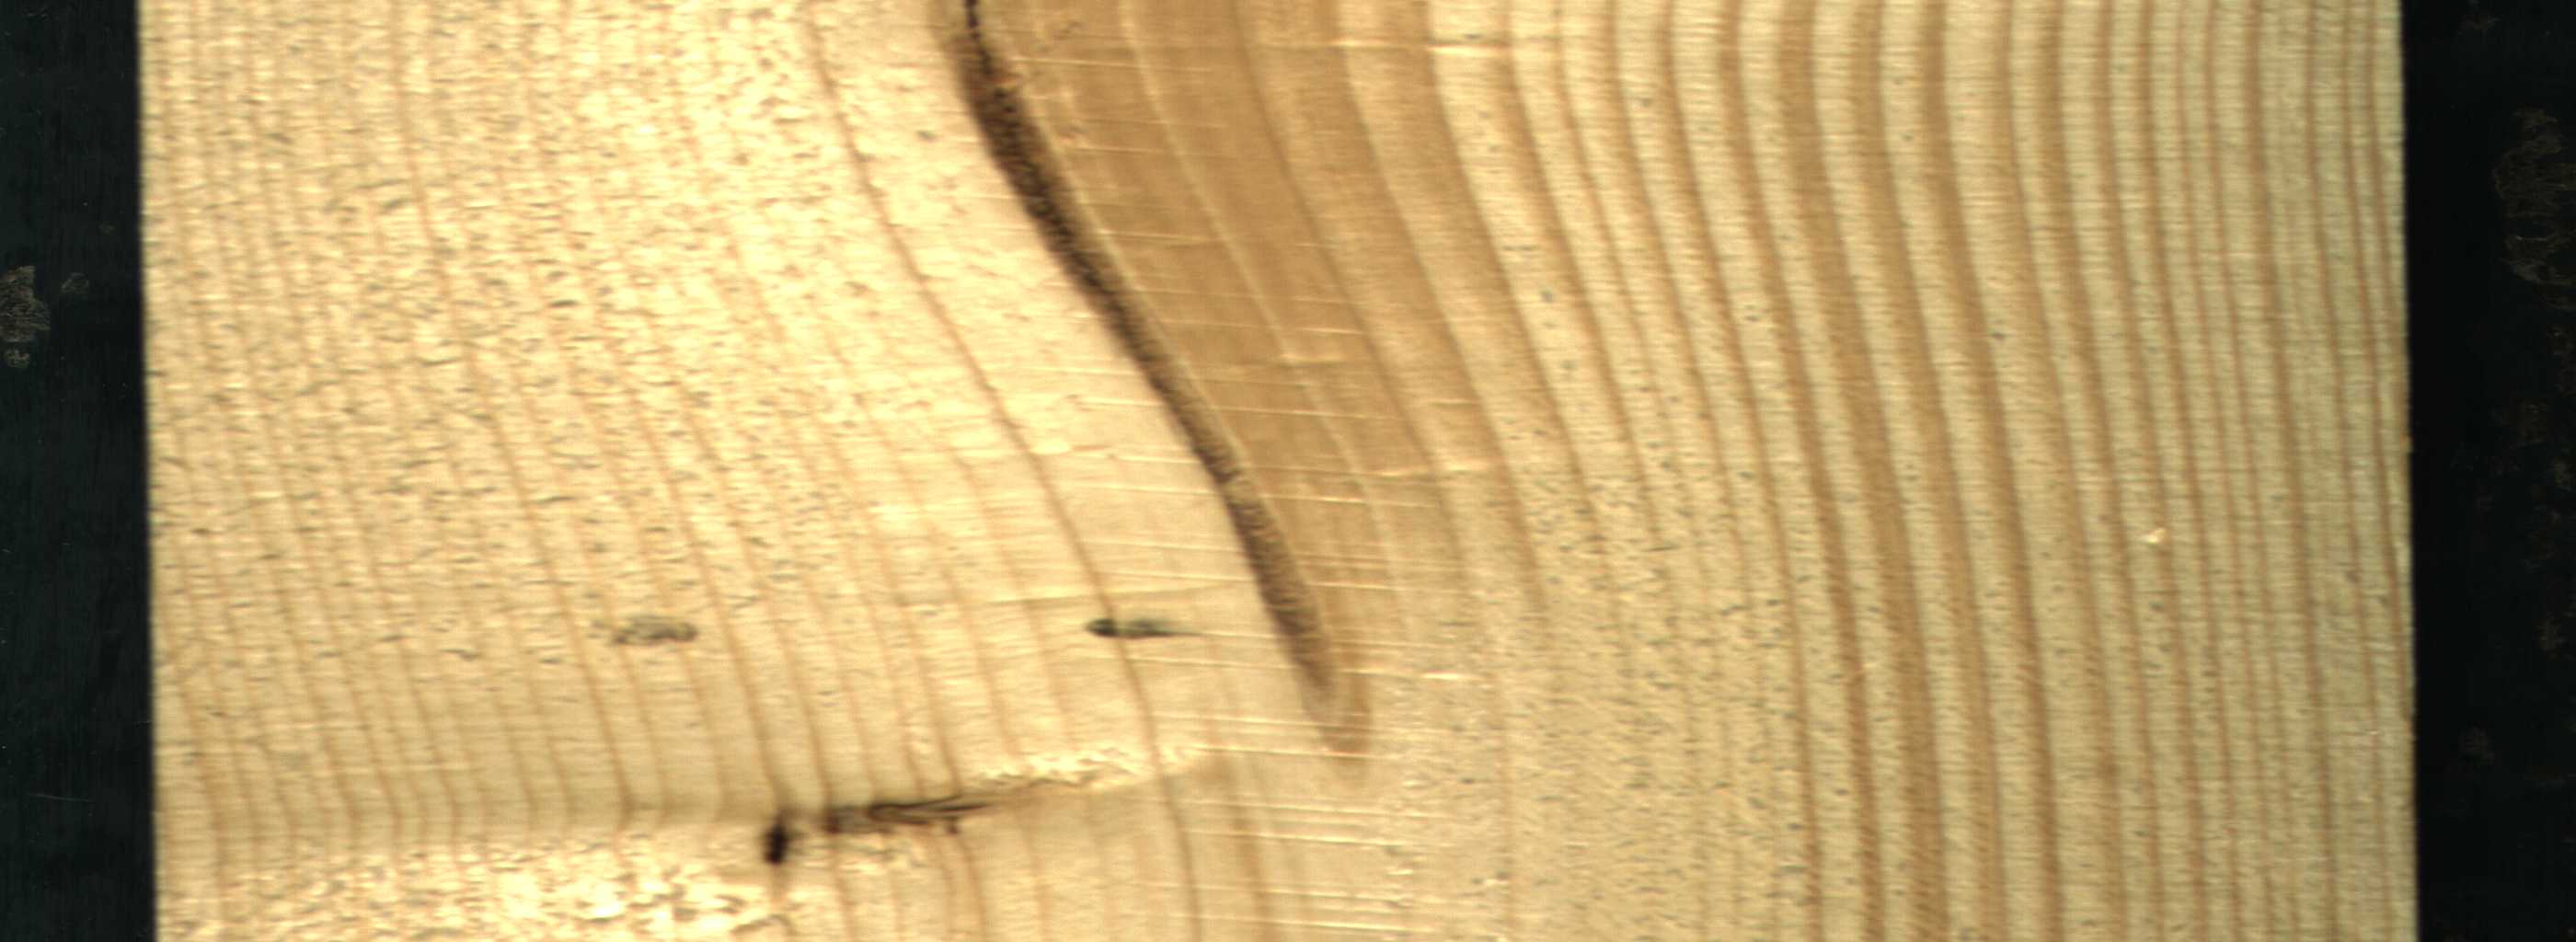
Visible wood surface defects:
Marrow
Dead_Knot
Dead_Knot